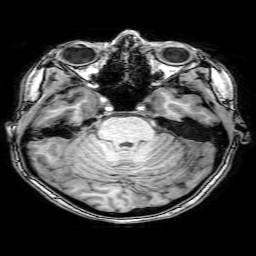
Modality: T1w
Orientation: coronal
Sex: female
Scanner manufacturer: philips
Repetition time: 0.008204 s
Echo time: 0.00378 s